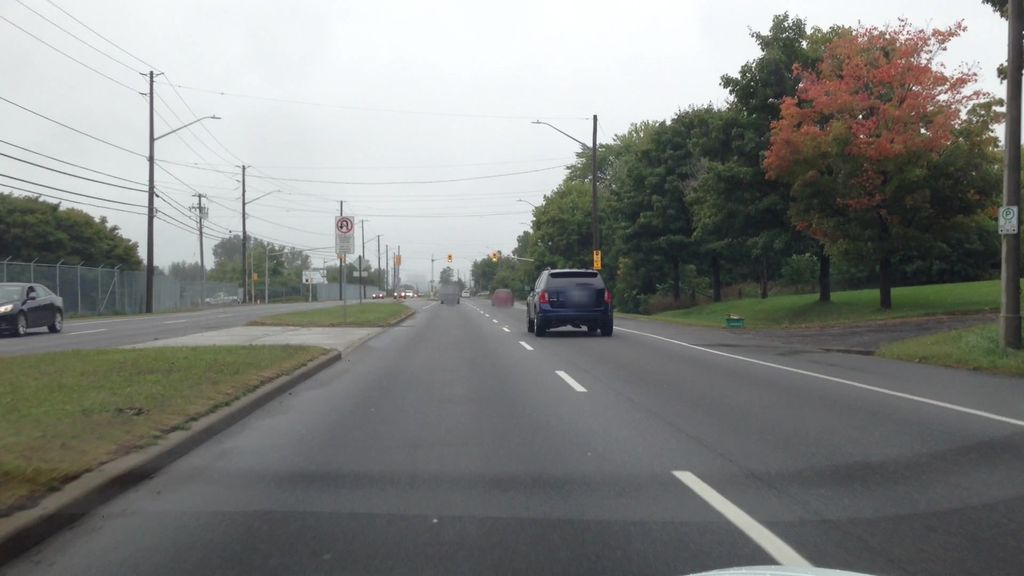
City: ottawa-gatineau